Question: I am building an app that accesses a database and currently I have a SWT Shell that displays the main table. From this table users can open individual records and from inside the records form the user can open a second form that is of the same type but contains different data.
If the record in either form is updated the update is reflected in the main form.
My problem is I can't update the first record form that is opened.
Is there a way to force an update or redraw for all open forms of a certain type or is there a way I can update multiple shell of the same type at the same time.
The screen shot below shows what I am trying to do.

Screenshot details
- - - - - - - - -
I know this is a hard to understand question, so feel free to ask for more details I am pulling my hair out trying to figure this out.
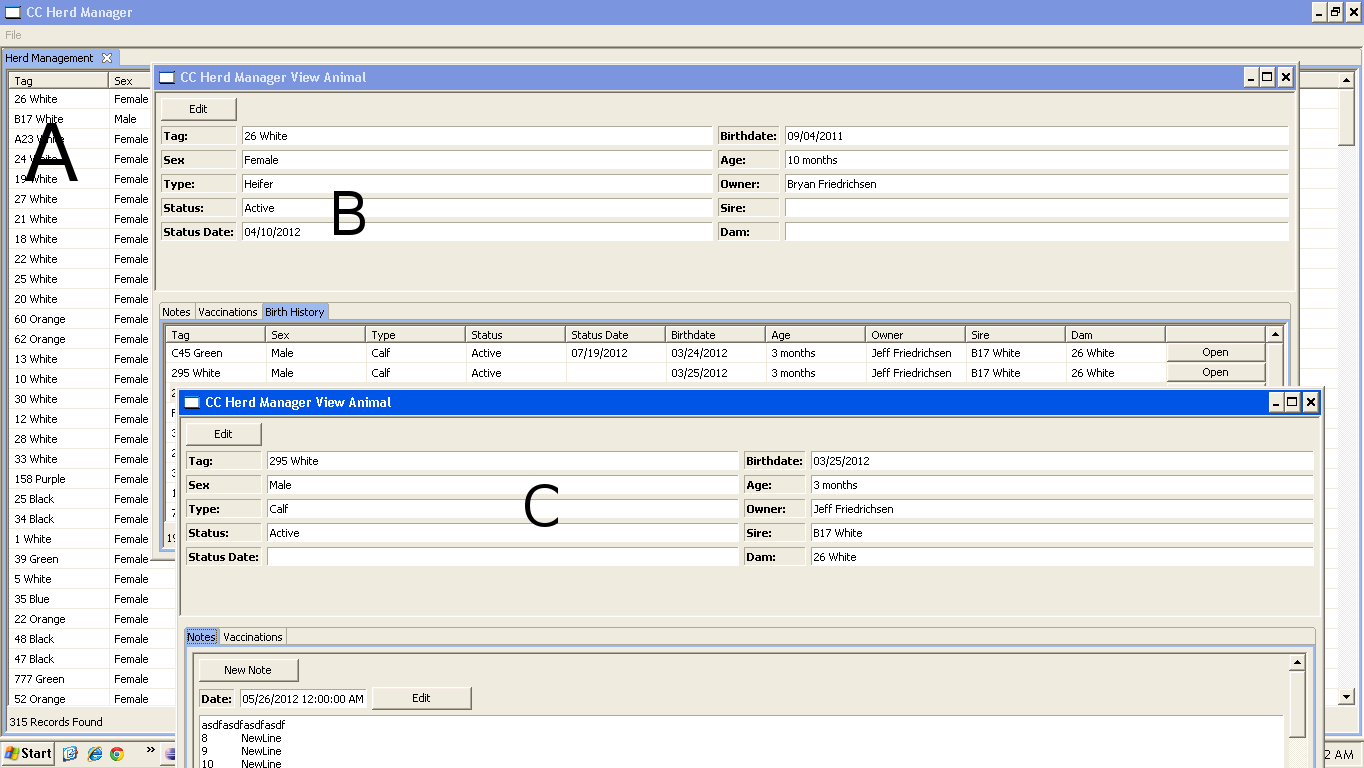
Answer: In the main form, you set up a Java 'Stack'.
'''
Stack<DataForm> stack = new Stack<DataForm>();
'''
You pass a reference of this 'Stack' to the data form(s).
In the constructor of the data form, you pass the data form instance.
'''
stack.push(this);
'''
In the destructor of the data form (on exit), you remove the data form instance.
'''
int pos = stack.search(this);
stack.remove(pos);
'''
When you want to refresh all of the forms, you loop through the stack.
'''
for (DataForm dataForm : stack) {
// do the refresh
}
'''